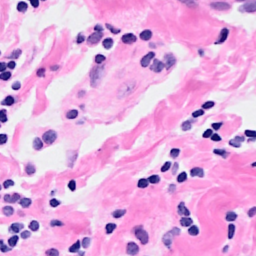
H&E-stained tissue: Breast